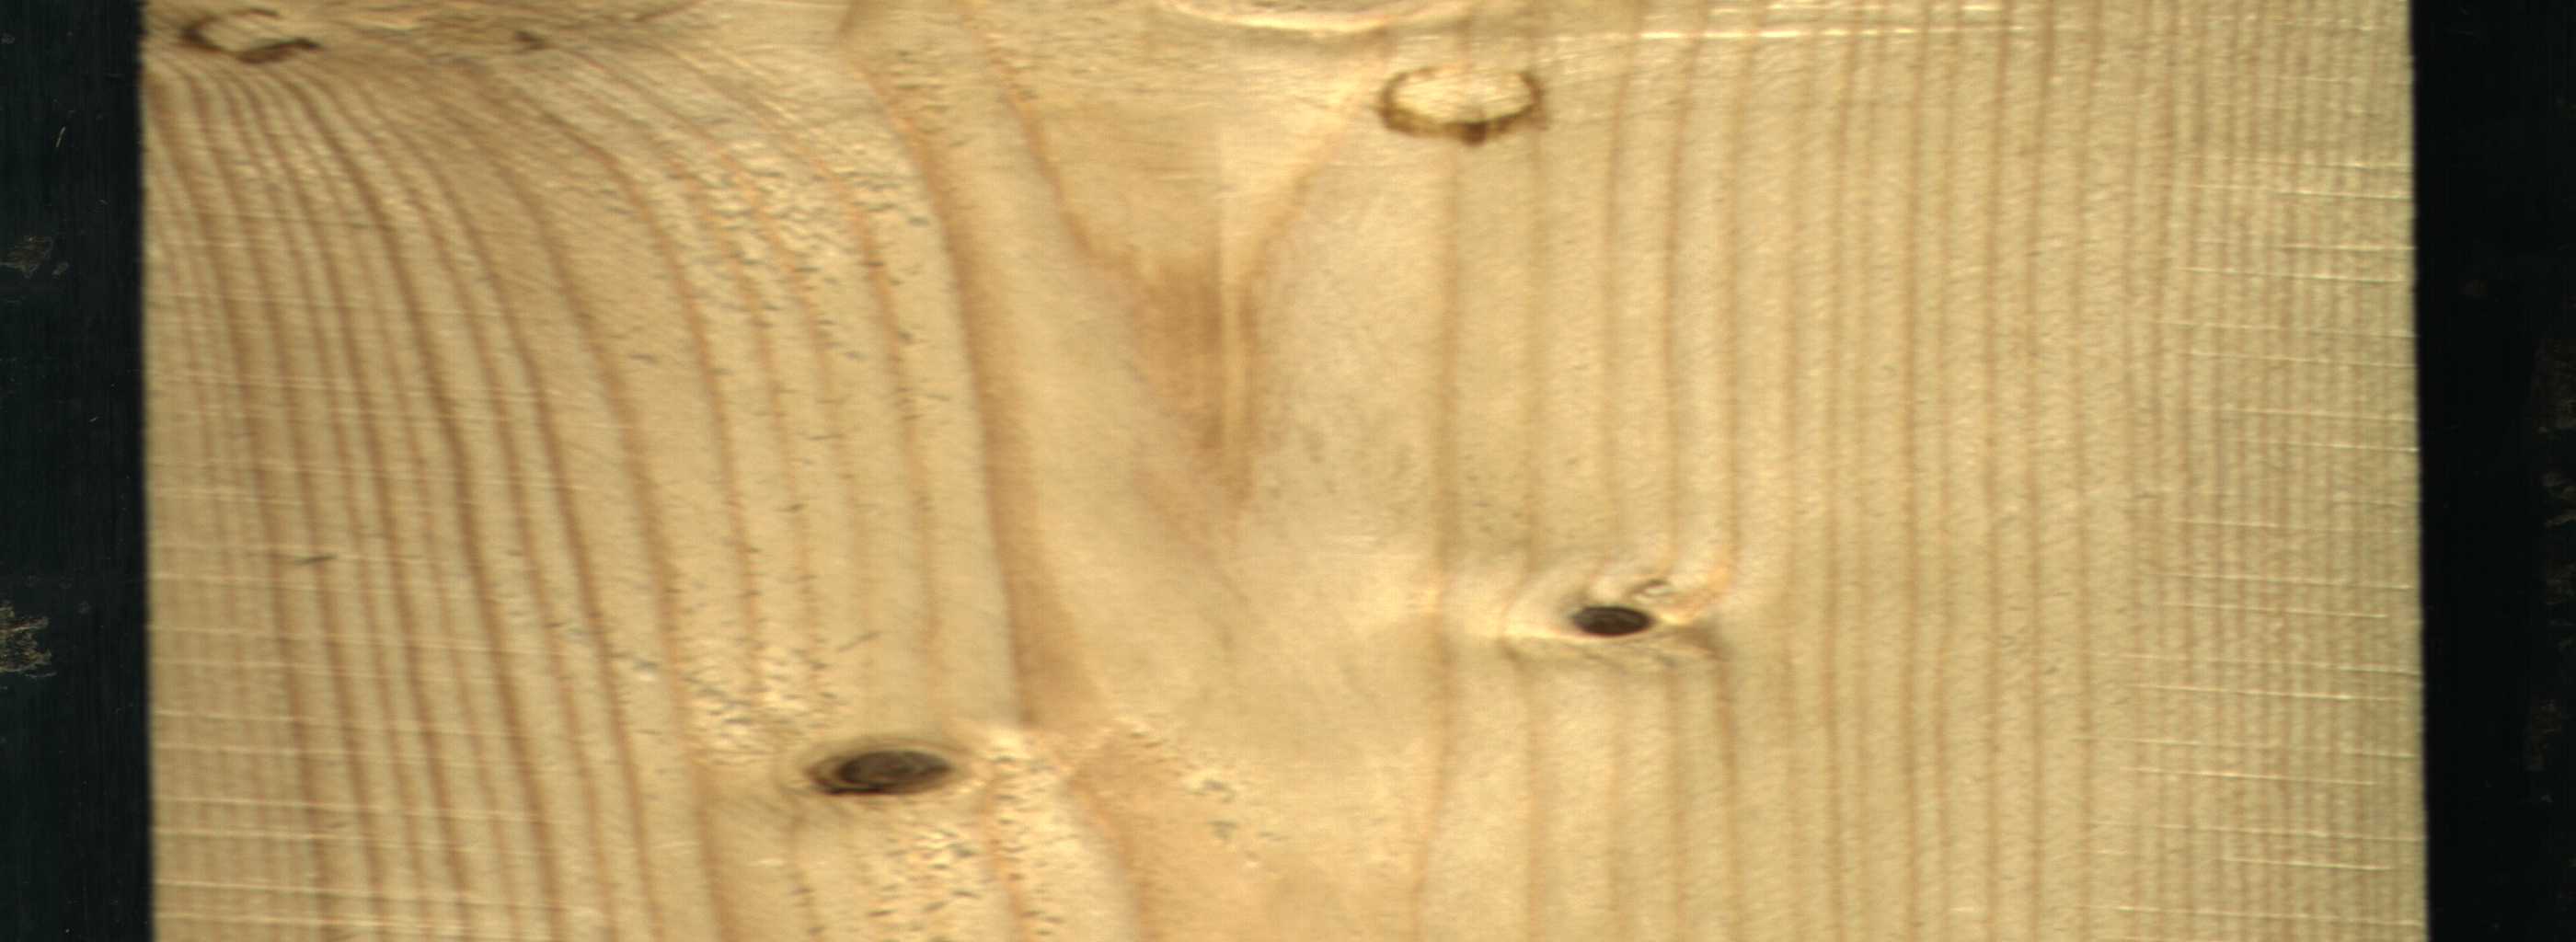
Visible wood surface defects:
Dead_Knot
Dead_Knot
Live_Knot